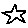
Label: star